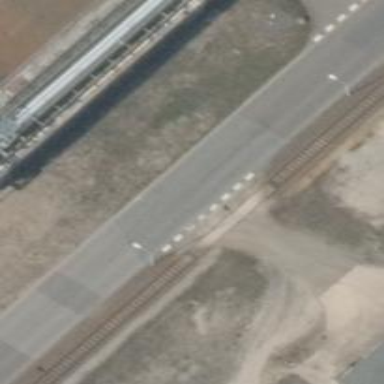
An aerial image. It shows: Level crossing along the railway.